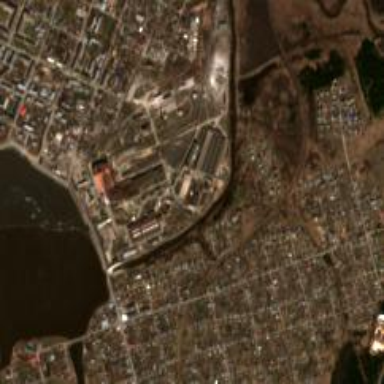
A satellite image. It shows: Industrial area dedicated to metallurgy.